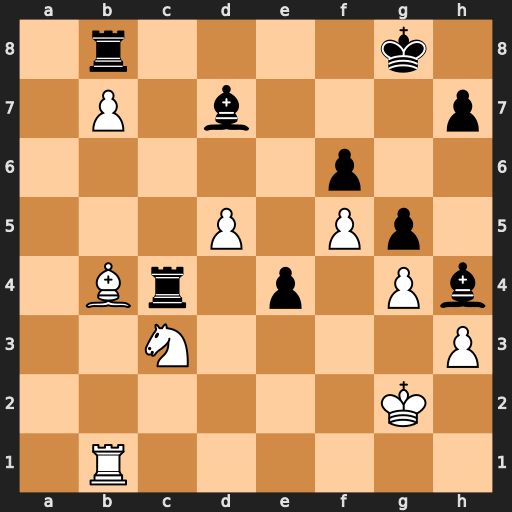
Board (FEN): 1r4k1/1P1b3p/5p2/3P1Pp1/1Br1p1Pb/2N4P/6K1/1R6
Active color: w
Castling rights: -
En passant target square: -
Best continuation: Bd6 Rxb7 Rxb7 Rxc3 Rxd7